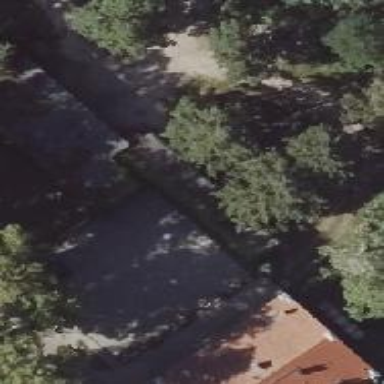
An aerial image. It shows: Shed building.